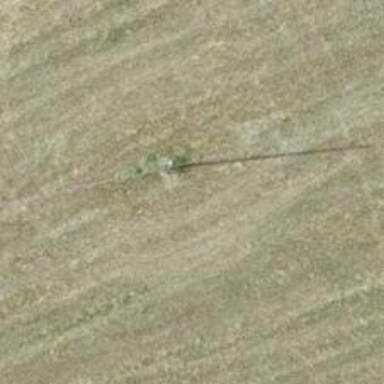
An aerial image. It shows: Power pole.